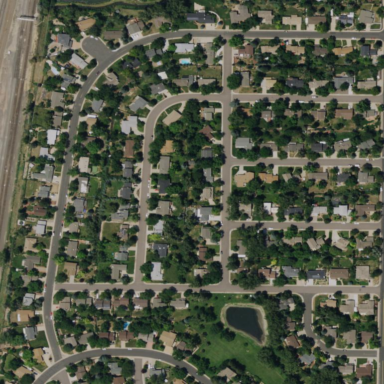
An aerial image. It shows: This residential area consists of single-family homes.